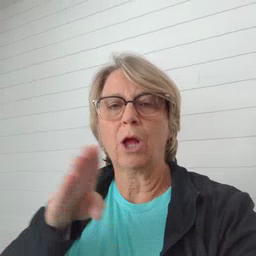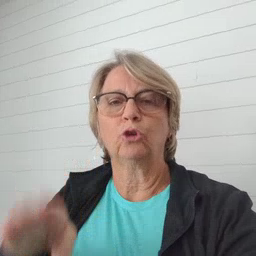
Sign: dryer